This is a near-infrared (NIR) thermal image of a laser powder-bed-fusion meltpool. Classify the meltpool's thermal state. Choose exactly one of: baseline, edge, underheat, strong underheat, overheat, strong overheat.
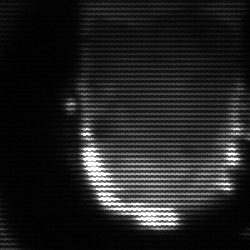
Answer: baseline